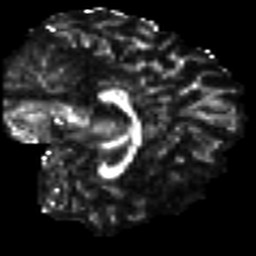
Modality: FA
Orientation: sagittal
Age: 37
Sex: female
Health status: healthy
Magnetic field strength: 3 T
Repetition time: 8.4 s
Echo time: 0.0926 s